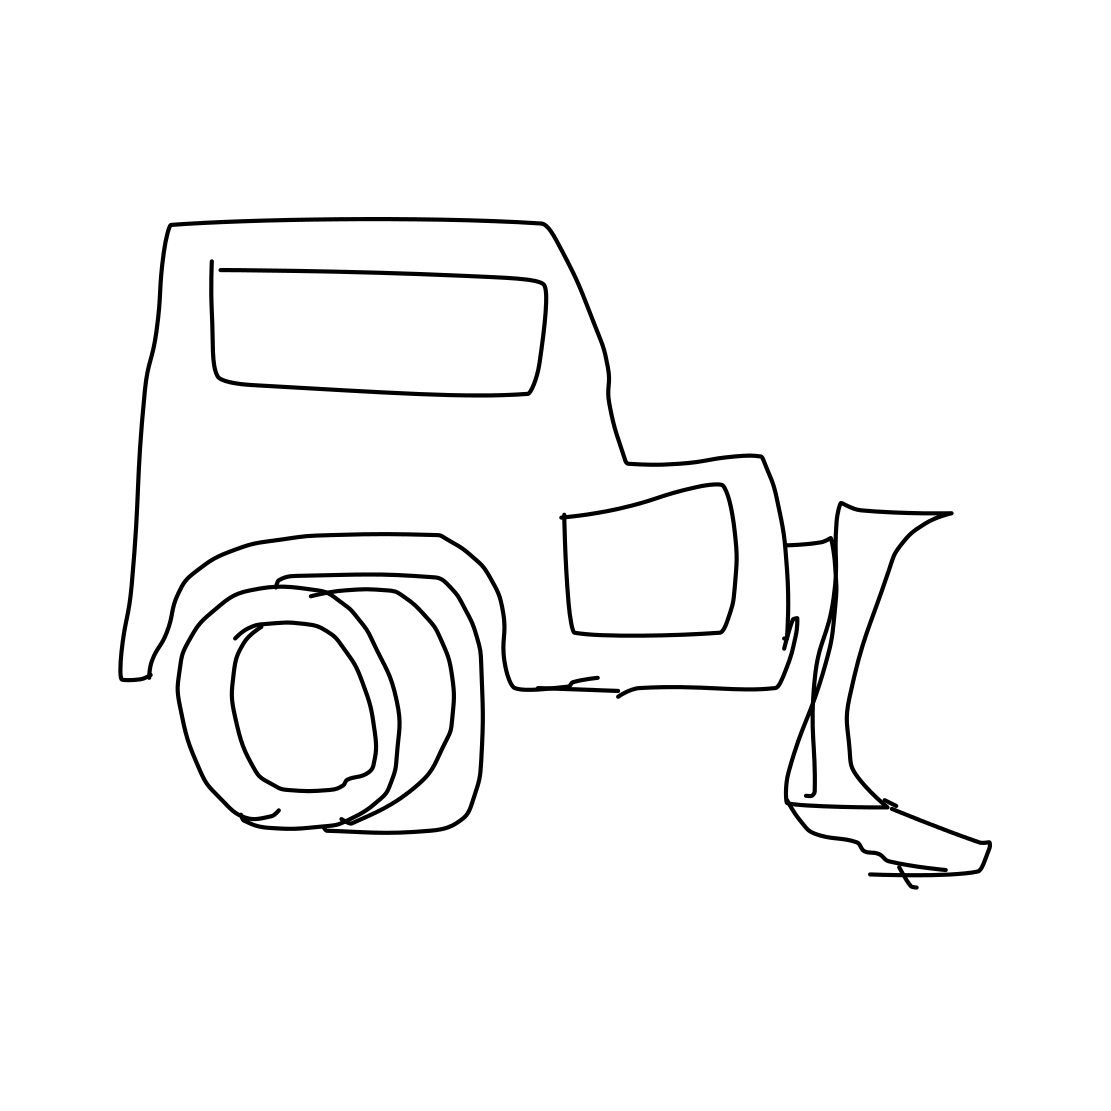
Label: bulldozer